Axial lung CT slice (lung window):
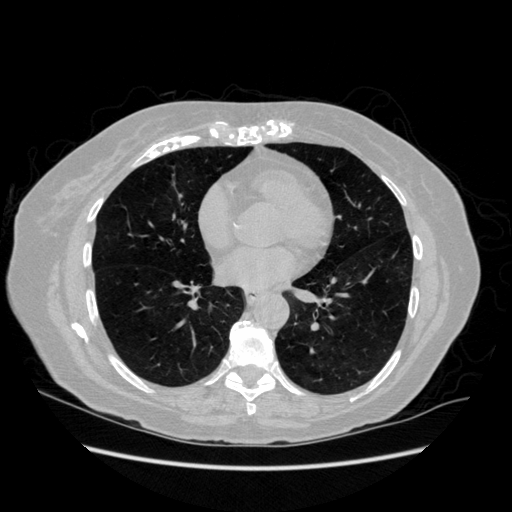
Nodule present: no